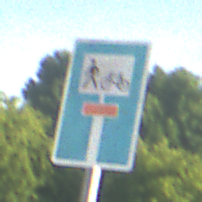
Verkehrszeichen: SackgasseRadverkehrFussgaengerDurchlaessig
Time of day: SunriseSunset
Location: Outdoor (Suburban)
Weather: PartlyCloudy
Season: NotSpecified
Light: Natural